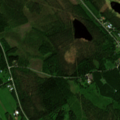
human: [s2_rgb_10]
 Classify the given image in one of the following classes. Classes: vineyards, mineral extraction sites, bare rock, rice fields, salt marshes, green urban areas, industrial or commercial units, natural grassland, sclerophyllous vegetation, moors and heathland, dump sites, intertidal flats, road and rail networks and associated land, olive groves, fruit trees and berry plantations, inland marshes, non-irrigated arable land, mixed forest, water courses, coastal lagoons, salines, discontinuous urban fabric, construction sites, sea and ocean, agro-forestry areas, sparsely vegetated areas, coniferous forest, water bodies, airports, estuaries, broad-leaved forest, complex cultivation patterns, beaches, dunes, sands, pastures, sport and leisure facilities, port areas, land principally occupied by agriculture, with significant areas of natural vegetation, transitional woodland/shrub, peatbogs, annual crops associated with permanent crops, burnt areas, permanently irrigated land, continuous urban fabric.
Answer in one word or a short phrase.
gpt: land principally occupied by agriculture, with significant areas of natural vegetation, broad-leaved forest, coniferous forest, mixed forest